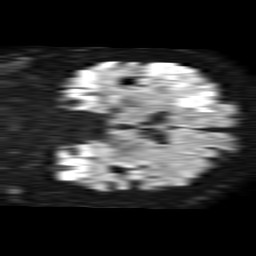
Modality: TRACE
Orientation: coronal
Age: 76
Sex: male
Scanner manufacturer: philips
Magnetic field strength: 1.5 T
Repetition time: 4.6 s
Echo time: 0.08517 s